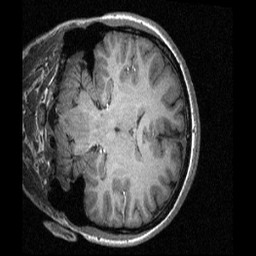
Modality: T1w
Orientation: coronal